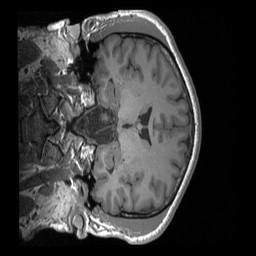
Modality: T1w
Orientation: coronal
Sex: male
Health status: ill
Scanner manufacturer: siemens
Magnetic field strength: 3 T
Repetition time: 1.66 s
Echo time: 0.00254 s